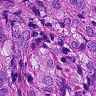
Metastatic tissue present: yes